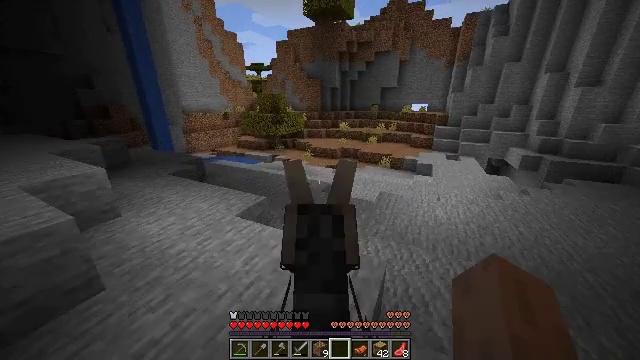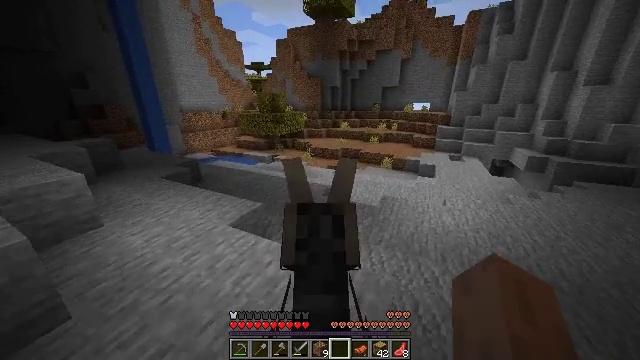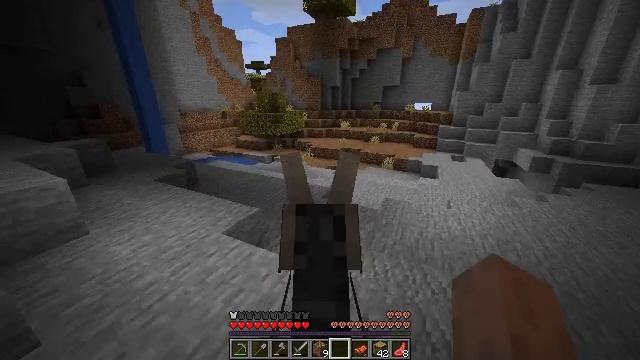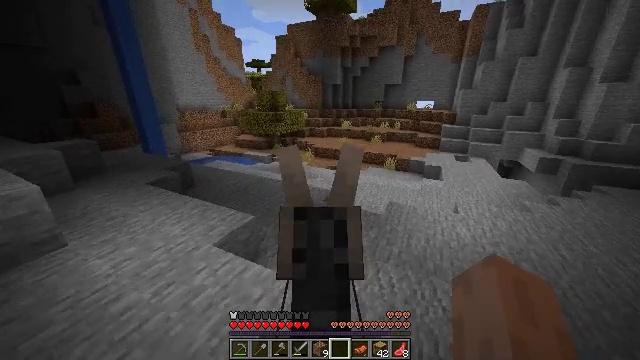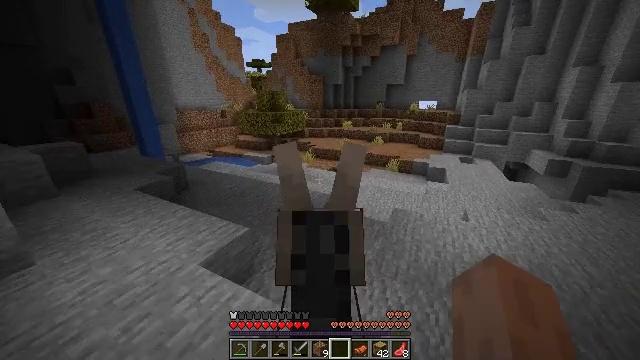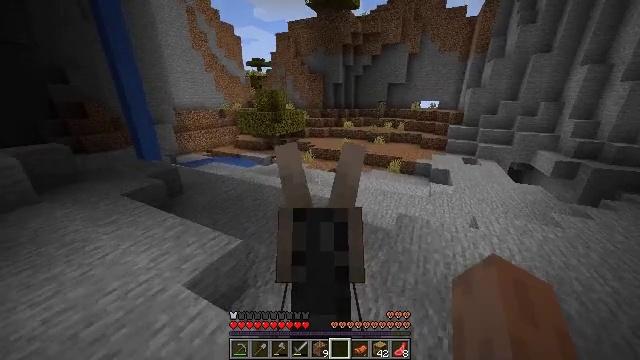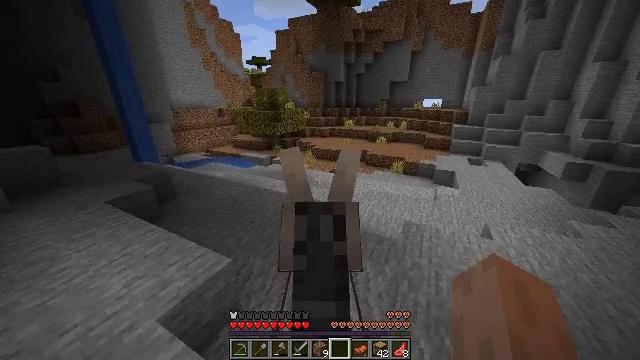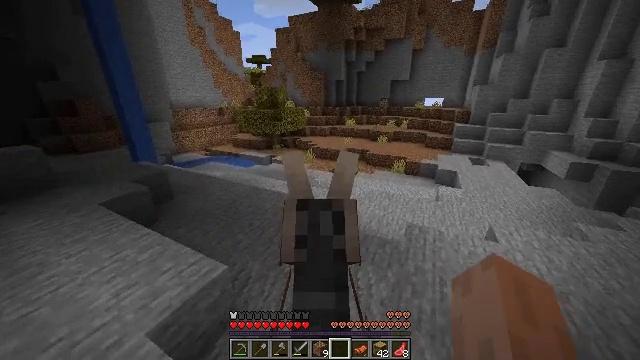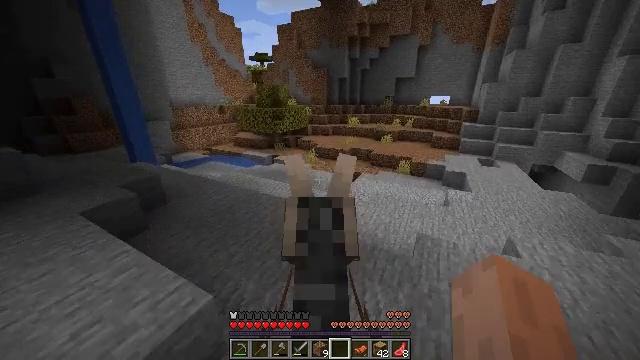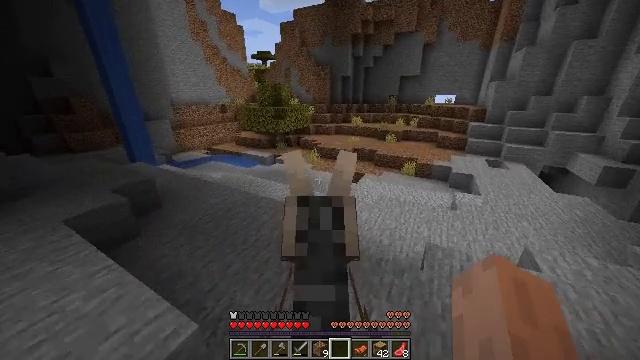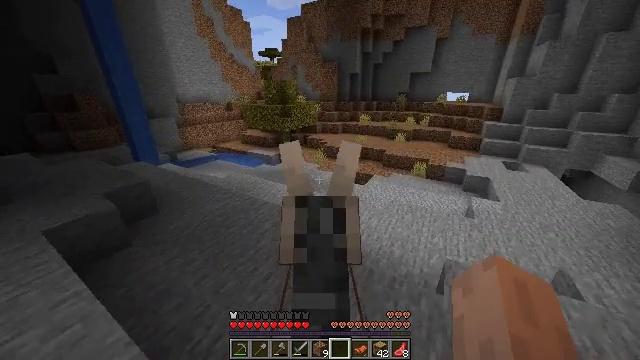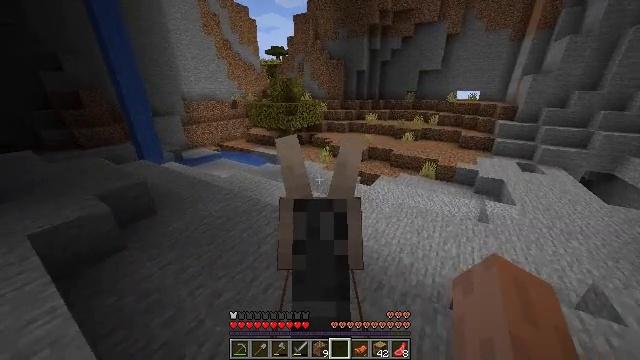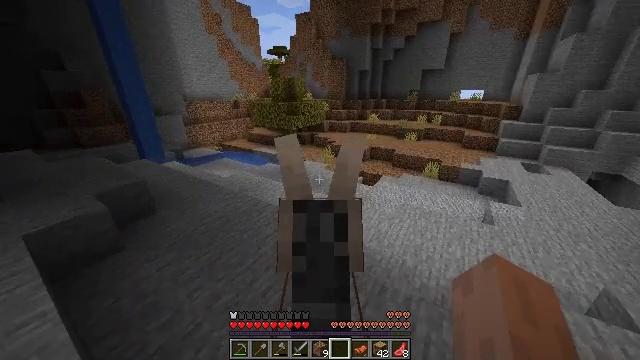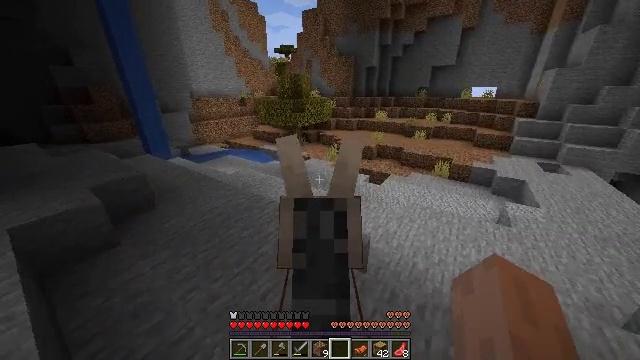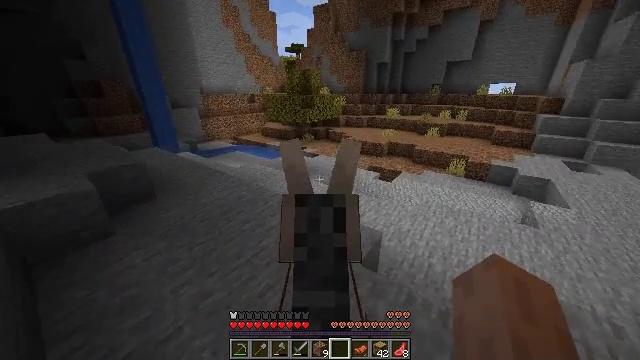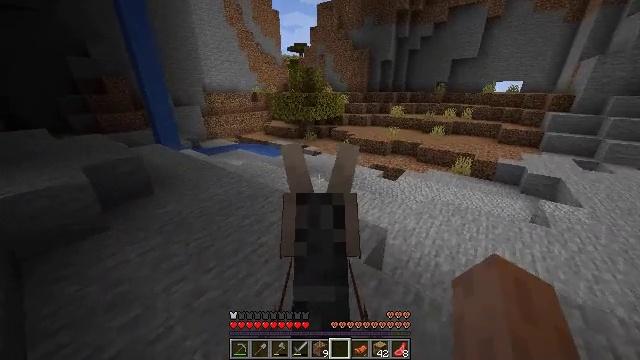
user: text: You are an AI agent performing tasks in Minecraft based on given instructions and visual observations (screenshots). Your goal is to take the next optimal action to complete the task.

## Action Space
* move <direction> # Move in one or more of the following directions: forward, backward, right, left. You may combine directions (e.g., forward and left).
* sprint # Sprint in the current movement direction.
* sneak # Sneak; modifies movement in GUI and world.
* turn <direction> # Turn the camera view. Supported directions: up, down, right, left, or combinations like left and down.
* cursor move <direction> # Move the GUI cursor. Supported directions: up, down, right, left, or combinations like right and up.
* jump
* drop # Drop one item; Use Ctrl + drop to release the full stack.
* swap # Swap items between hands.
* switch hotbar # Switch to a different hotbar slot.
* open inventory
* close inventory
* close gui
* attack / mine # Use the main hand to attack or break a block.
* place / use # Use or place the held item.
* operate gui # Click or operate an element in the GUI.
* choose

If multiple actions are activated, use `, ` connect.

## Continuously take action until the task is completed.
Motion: motion action
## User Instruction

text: Mine coarse dirt from the ground.
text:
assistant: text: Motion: move forward, sprint
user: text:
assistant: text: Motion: move forward, sprint
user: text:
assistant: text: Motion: move forward, sprint
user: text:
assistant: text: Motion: move forward, sprint
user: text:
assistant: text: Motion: move forward, sprint
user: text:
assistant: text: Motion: move forward, sprint
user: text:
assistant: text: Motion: move forward, sprint
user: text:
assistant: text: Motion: move forward, sprint
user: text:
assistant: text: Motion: move forward, sprint
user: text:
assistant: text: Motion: move forward, sprint, turn left
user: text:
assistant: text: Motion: move forward, sprint, turn left
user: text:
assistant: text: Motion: move forward, sprint, turn left
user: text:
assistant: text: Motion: move forward, sprint, turn left
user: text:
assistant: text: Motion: move forward, sprint, turn left
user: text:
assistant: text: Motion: move forward, sprint
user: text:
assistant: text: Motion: move forward, sprint
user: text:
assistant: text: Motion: move forward, sprint
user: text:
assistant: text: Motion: move forward, sprint
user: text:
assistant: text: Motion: move forward, sprint
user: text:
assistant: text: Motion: move forward, sprint
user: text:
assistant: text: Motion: move forward, sprint
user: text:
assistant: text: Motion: move forward, sprint
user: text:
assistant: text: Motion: move forward, sprint
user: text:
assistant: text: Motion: move forward, sprint
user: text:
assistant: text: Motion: move forward, sprint
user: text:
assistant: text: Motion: move forward, sprint, turn right and up
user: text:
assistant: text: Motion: move forward, sprint, turn right and up
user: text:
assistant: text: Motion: move forward, sprint, turn right and up
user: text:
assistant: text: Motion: move forward, sprint, turn right
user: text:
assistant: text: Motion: move forward, sprint